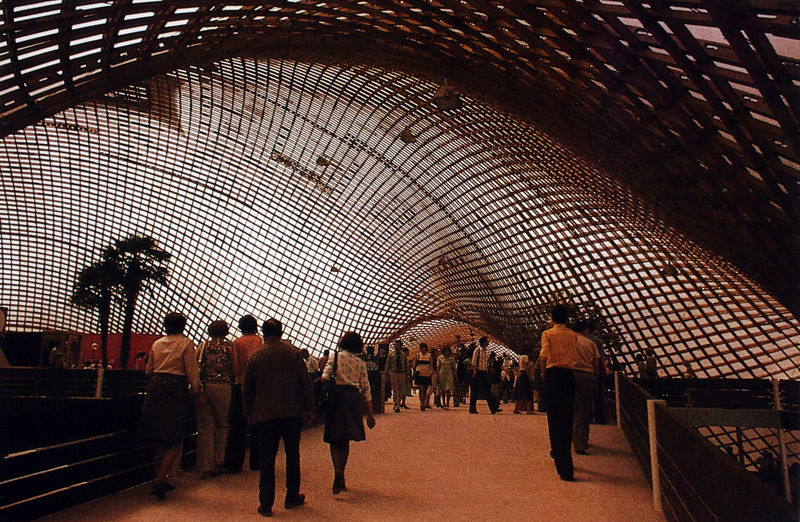
Titel: Innenaufnahme
Künstler: Frei Otto
Standort: Mannheim
Institution: Multihalle
Schlagwörter: baum, schatten, bäume, frauen, menschen, bewegung, braun, grau, holz, licht, männer, orange, dach, teppich, architektur, gehen, gitter, boden, pflanze, bogen, passanten, stufen, gruppen, halle, foto, fotografie, photographie, überdachung, photo, farbfoto, netz, umhängetasche, zelt, stahlkonstruktion